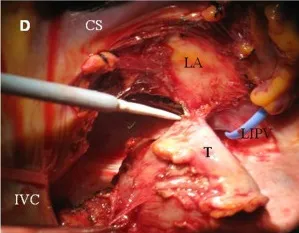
D. Paraganglioma (T) after totally excision from the LA. IVC: Inferior vein cava. LIPV: Left inferior vein cava.
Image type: medical_photograph (other_medical_photograph)